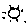
Label: sun